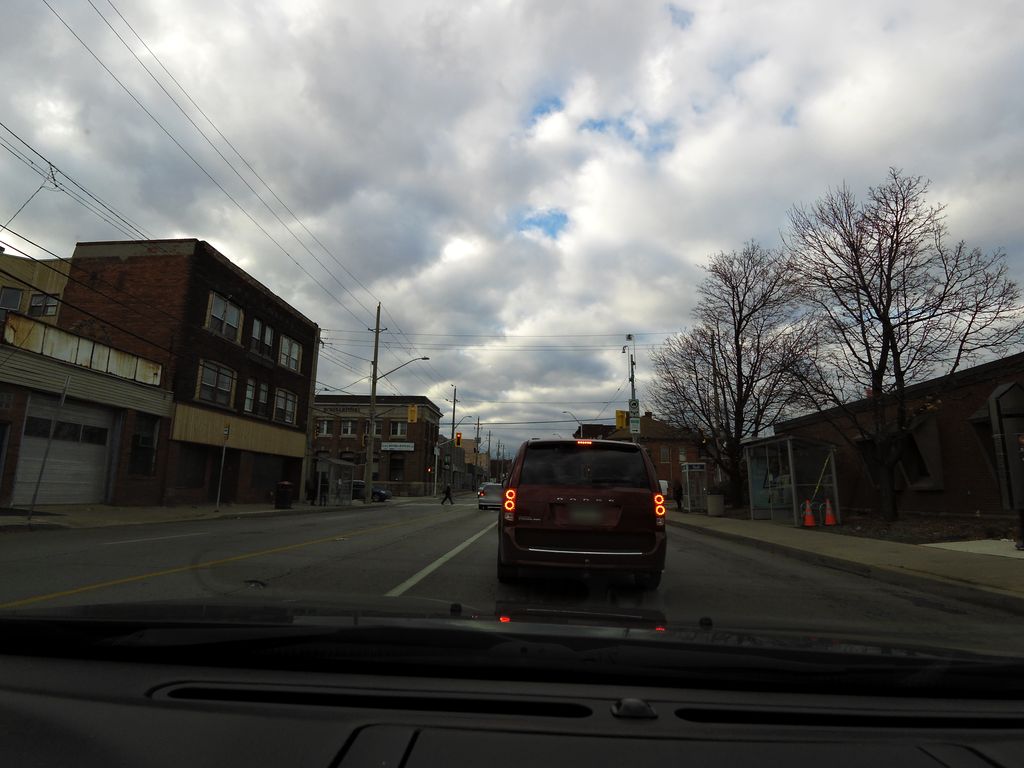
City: hamilton